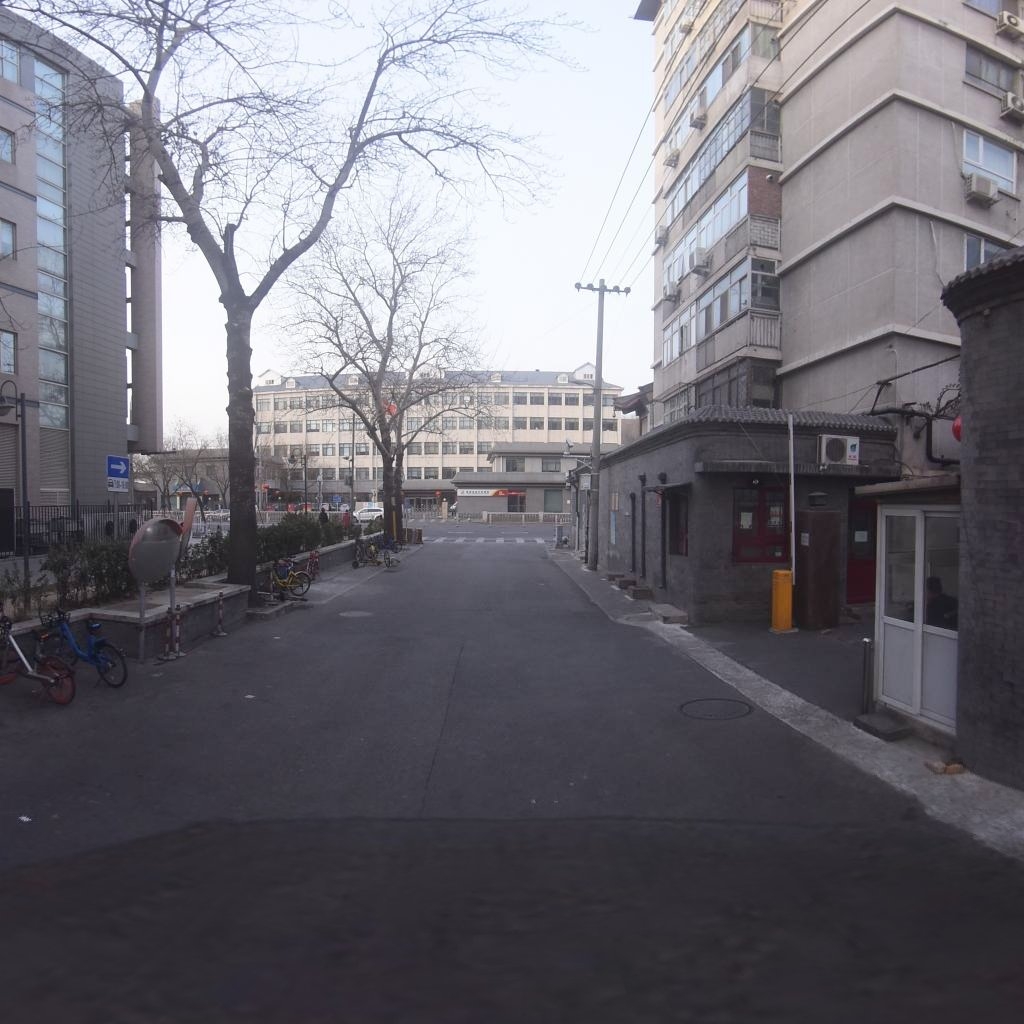
Region: Xicheng
Road damage annotations: manhole cover, longitudinal crack, manhole cover